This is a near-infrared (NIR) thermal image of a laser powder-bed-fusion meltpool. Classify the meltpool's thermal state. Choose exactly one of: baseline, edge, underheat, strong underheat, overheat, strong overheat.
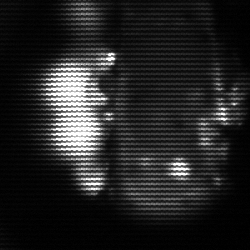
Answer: strong underheat